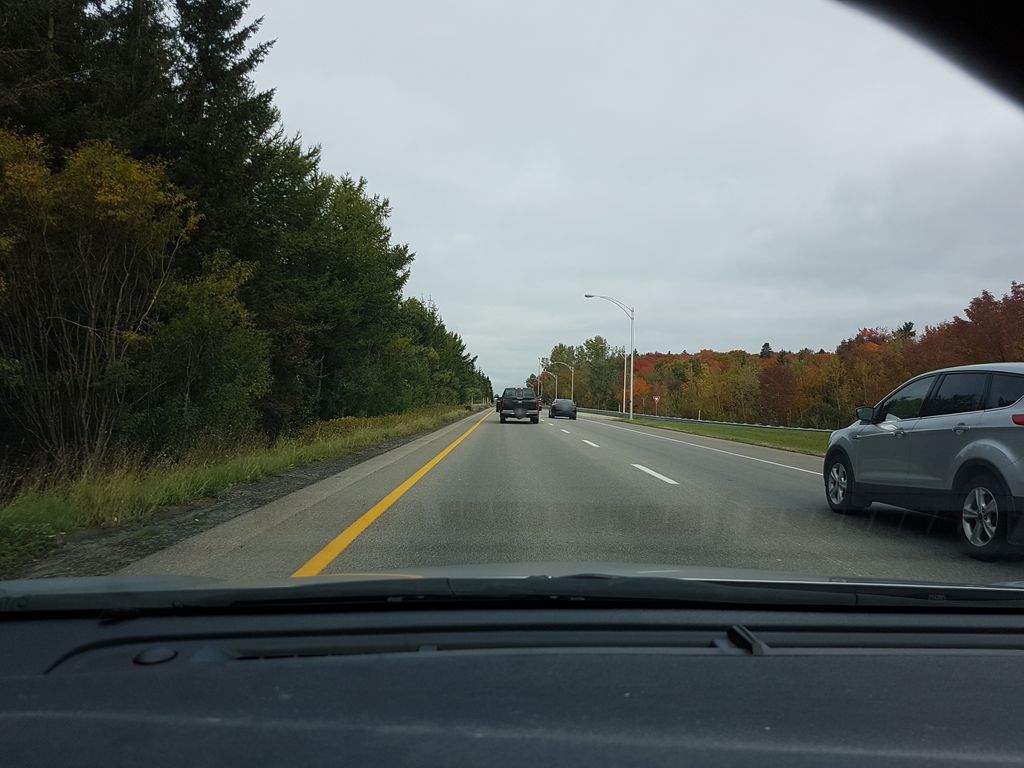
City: quebec_city